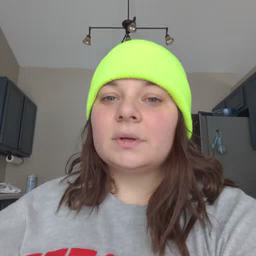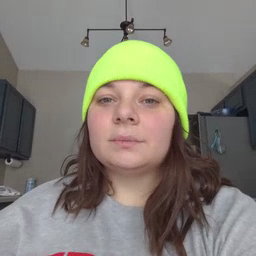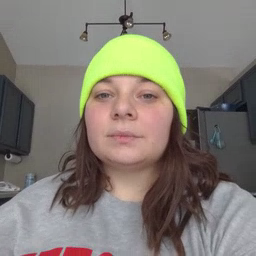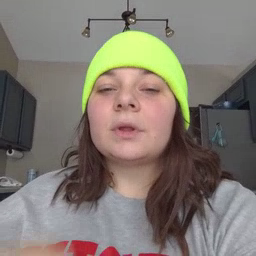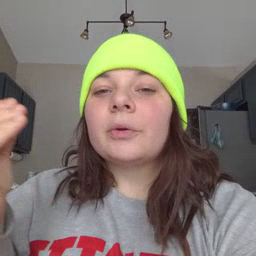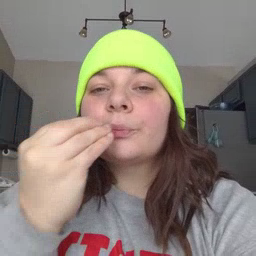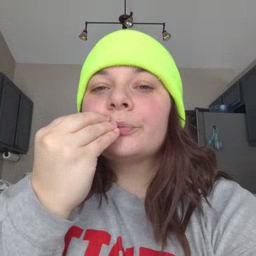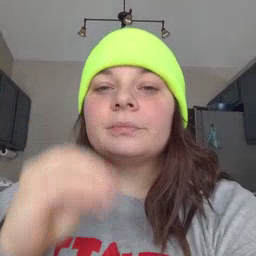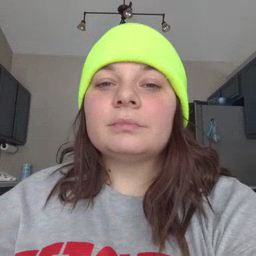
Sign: kiss